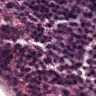
Metastatic tissue present: no